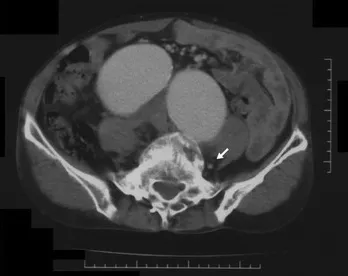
Computed tomography showing bilateral common iliac artery aneurysms and a dilated vena cava. Postoperatively, we could detect the enhanced paravertebral vein (arrow). The non-enhanced vena cava indicated an arteriovenous fistula located distal to the vena cava.
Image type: radiology (ct)